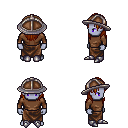
a pixel art fantasy rpg character, male body template, dark elf, purple skin, brown long-sleeve shirt, robe skirt, brunette long hairstyle, chain helm, metal boots, four views (front, back, left, right), 2x2 character sprite sheet, small pixel art, hard edges, no anti-aliasing